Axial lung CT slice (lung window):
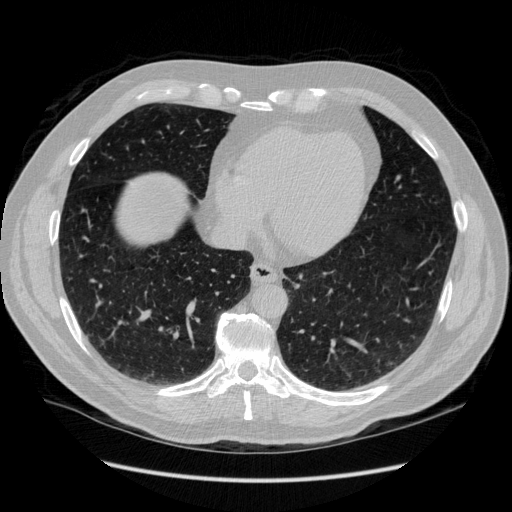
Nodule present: no